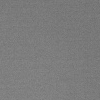
Atmospheric dust classification: dusty